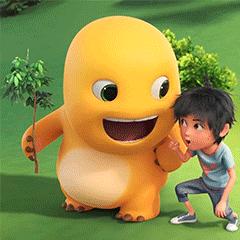
Label: nailong